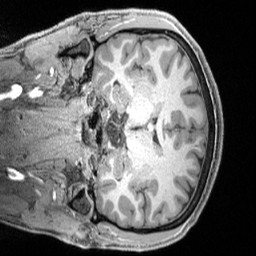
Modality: T1w
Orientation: coronal
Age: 27
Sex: male
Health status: healthy
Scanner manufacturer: siemens
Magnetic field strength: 3 T
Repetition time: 2.4 s
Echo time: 0.00222 s